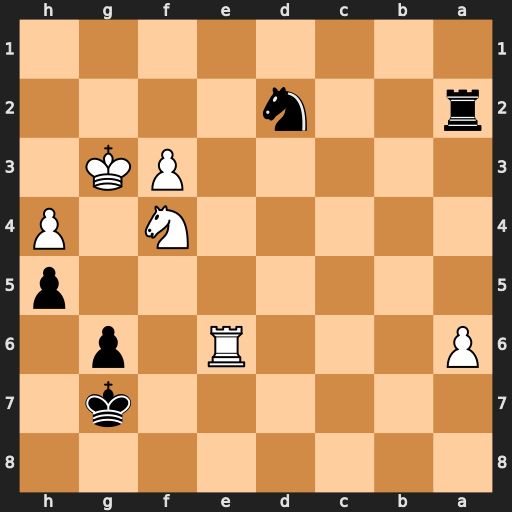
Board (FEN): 8/6k1/P3R1p1/7p/5N1P/5PK1/r2n4/8
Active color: b
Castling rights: -
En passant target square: -
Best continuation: Nf1+ Kh3 Rh2#